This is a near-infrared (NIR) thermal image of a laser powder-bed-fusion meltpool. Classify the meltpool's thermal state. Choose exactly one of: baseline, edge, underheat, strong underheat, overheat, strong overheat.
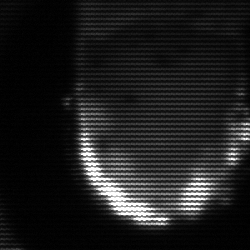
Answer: baseline